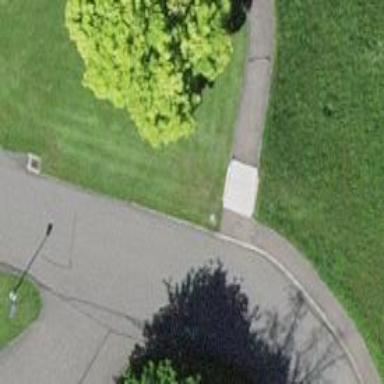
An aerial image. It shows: Paved steps.